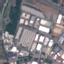
Land use / land cover: Industrial